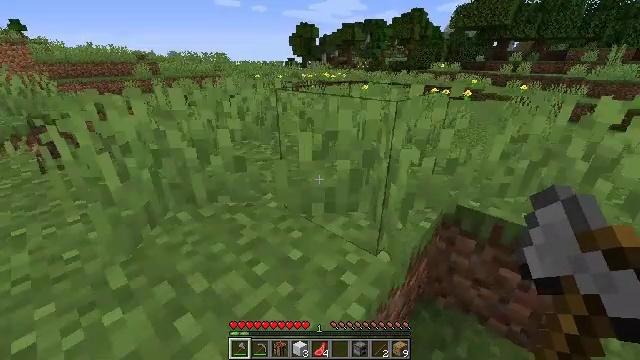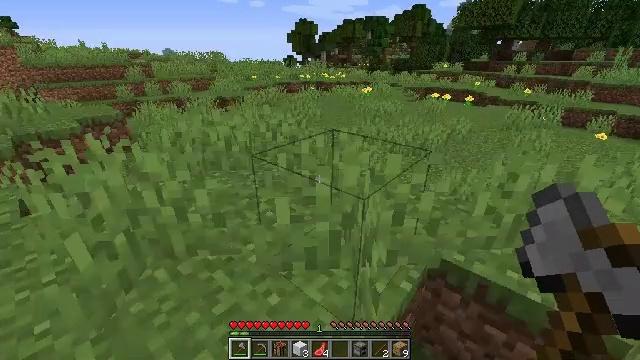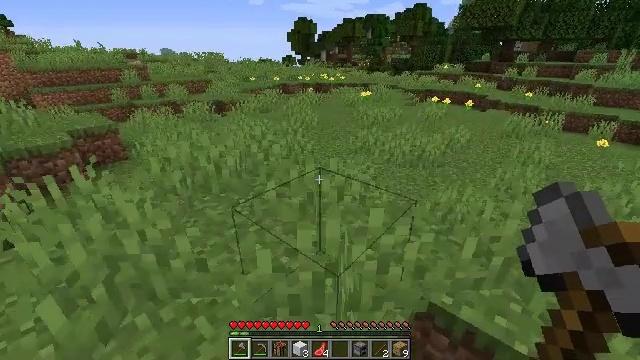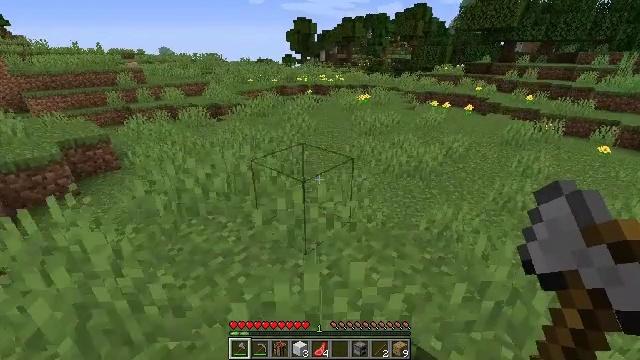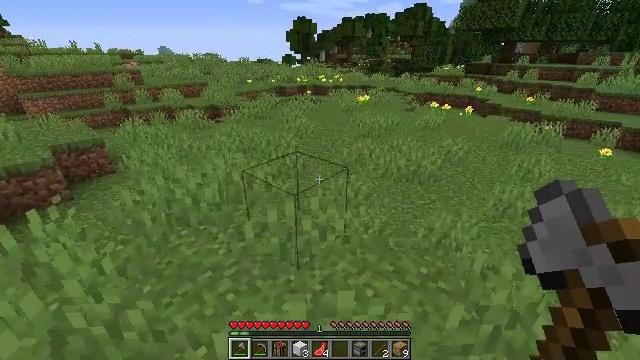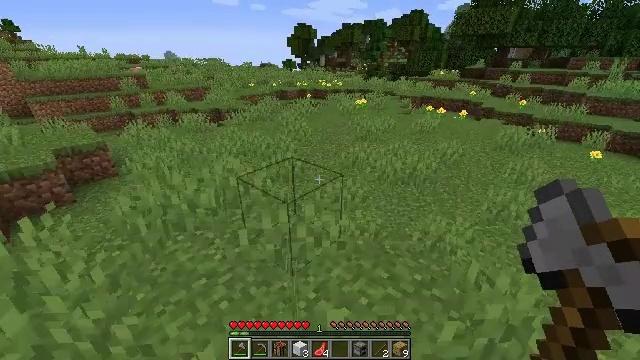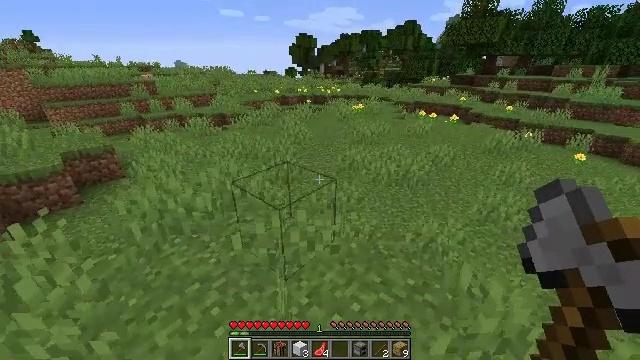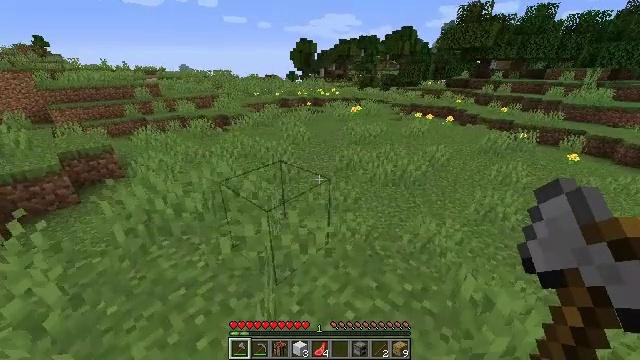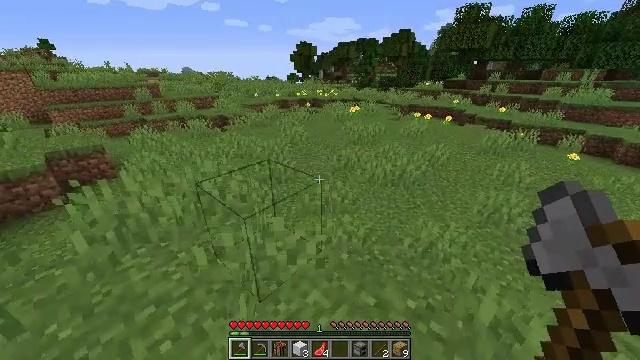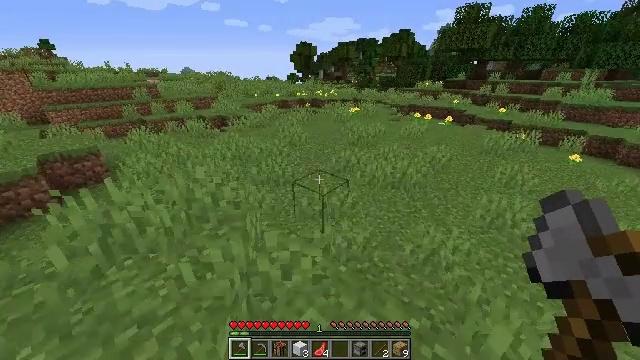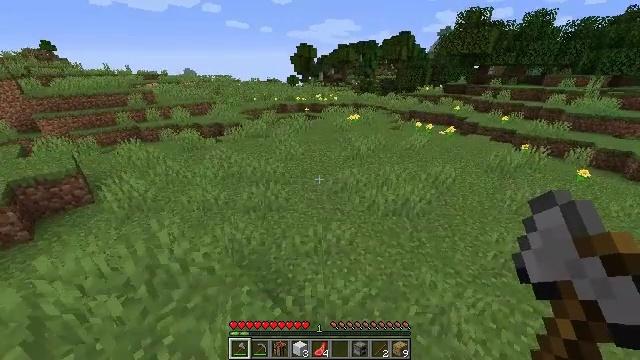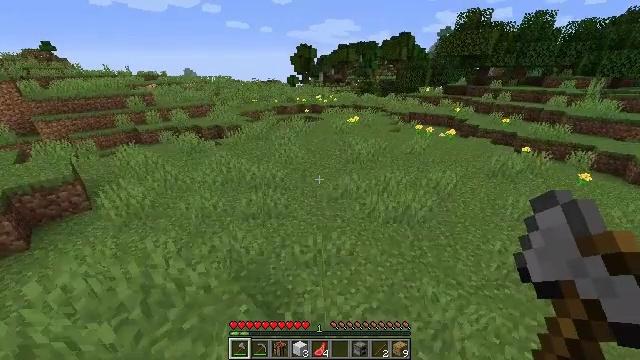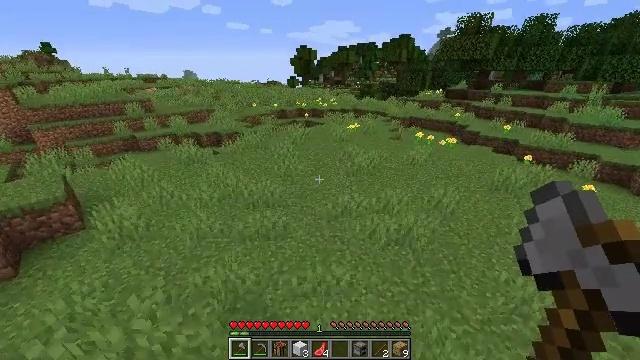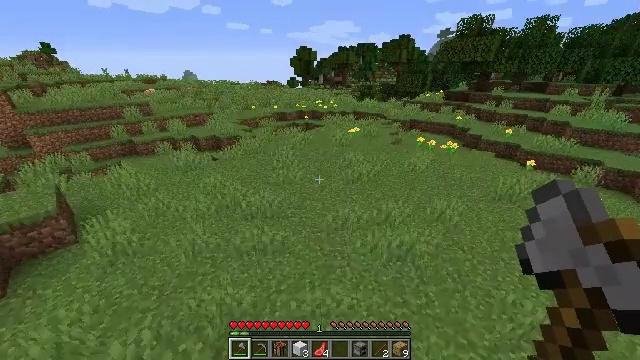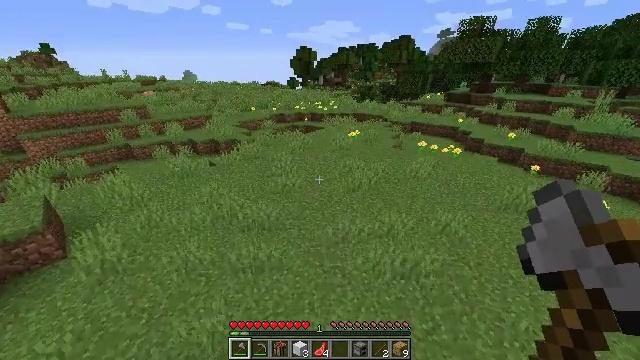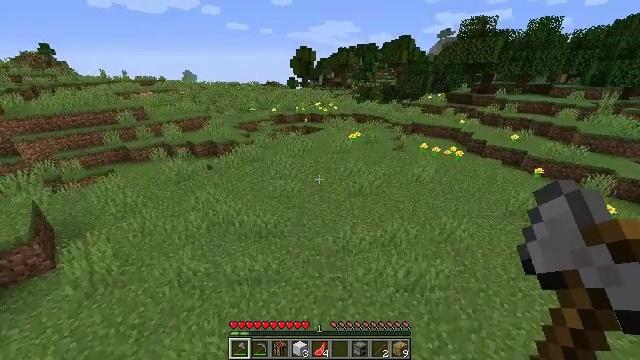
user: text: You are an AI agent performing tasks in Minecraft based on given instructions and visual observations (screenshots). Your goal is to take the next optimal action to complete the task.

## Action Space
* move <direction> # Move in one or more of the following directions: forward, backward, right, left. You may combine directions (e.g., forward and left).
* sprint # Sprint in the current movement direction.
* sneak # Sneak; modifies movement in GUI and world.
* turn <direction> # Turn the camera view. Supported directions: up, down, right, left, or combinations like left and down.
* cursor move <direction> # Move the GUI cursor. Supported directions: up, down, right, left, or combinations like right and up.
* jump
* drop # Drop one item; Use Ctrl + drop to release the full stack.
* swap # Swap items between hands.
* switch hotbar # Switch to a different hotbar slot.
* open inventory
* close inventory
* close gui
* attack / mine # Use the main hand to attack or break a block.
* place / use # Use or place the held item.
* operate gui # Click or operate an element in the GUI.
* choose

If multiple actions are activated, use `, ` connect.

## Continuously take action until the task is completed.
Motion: motion action
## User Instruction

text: Collect a dandelion flower.
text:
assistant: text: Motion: move forward, sprint, jump
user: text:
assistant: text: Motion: move forward, sprint, jump
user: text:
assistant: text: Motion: move forward, sprint, jump
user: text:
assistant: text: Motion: move forward, sprint, jump
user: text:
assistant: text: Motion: move forward, sprint, jump
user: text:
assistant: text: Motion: move forward, sprint, jump
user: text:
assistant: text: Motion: move forward, sprint, jump
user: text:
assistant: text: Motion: move forward, sprint, jump
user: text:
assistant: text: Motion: move forward, sprint, jump
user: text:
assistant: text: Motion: move forward, sprint, jump
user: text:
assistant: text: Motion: move forward, sprint, jump
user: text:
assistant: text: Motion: move forward, sprint, jump
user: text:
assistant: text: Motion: move forward, sprint, jump
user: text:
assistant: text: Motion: move forward, sprint, jump
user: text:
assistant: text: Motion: move forward, sprint, jump
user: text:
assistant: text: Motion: move forward, sprint, jump
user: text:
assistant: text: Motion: move forward, sprint, jump
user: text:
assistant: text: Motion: move forward, sprint, jump
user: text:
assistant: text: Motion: move forward, sprint, jump
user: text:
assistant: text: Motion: move forward, sprint, jump
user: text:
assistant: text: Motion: move forward, sprint, jump
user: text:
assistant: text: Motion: move forward, sprint, jump
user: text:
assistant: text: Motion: move forward, sprint, jump
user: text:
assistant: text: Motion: move forward, sprint, jump
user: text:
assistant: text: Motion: move forward, sprint, jump
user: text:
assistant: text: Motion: move forward, sprint, jump
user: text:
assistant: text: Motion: move forward, sprint, turn right, jump
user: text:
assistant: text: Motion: move forward, sprint, turn right and down, jump
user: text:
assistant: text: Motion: move forward, sprint, turn right and down, jump
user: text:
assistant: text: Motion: move forward, sprint, turn right, jump